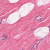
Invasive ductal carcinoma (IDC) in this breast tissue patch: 0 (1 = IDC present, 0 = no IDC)